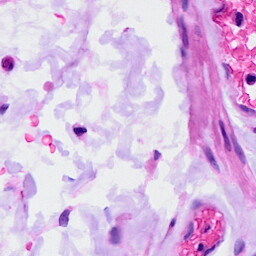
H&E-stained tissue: Ovarian